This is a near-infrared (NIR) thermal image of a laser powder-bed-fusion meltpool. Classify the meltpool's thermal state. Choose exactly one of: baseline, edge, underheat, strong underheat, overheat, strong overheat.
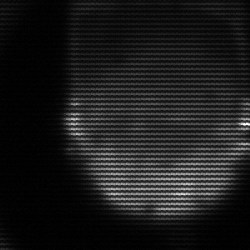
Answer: edge